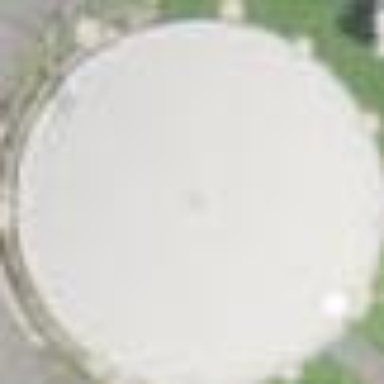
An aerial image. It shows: Storage tank designed for water storage.